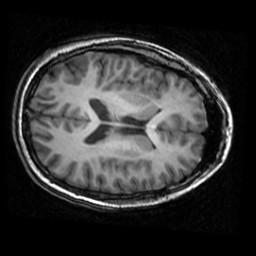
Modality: T1w
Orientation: axial
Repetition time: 0.008948 s
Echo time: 0.001784 s